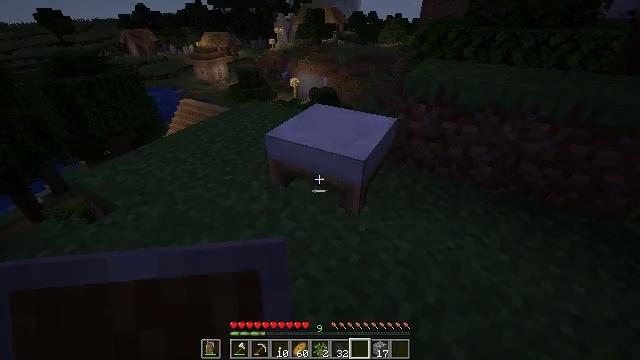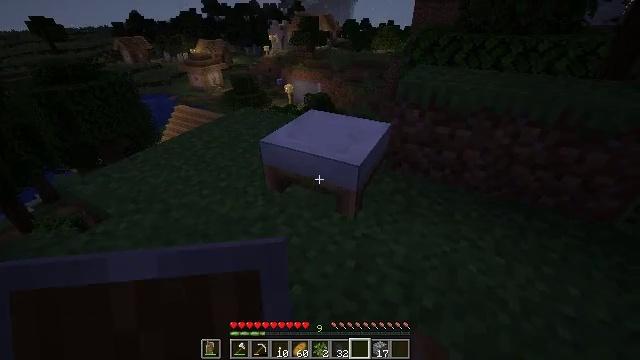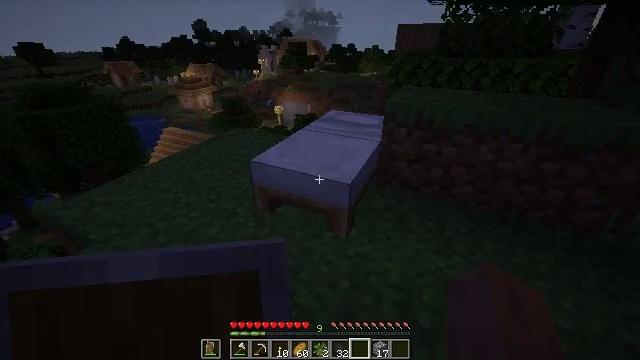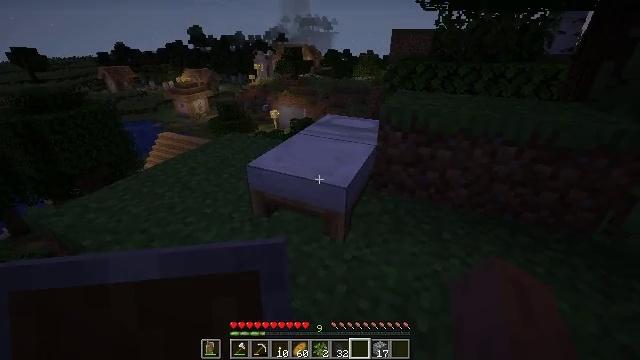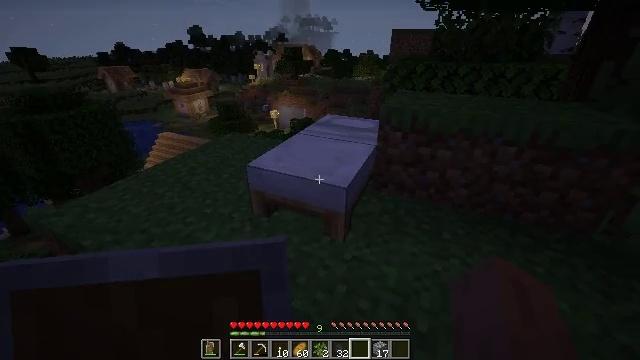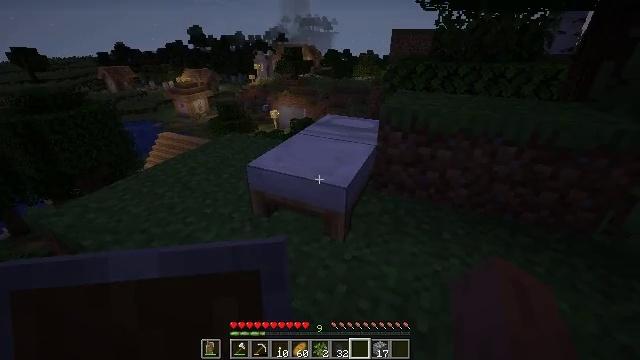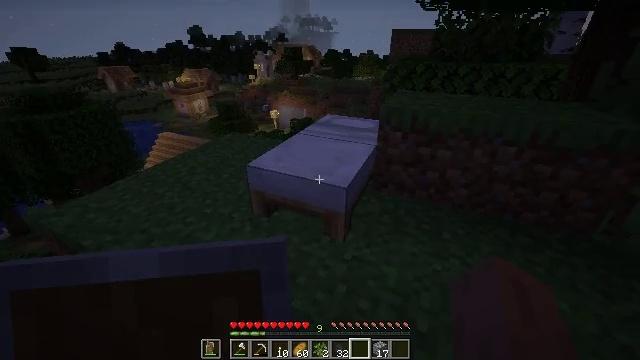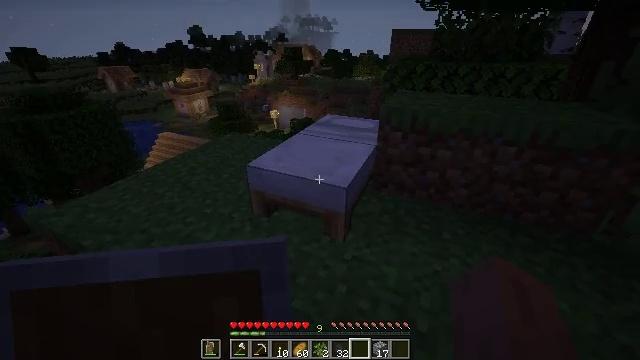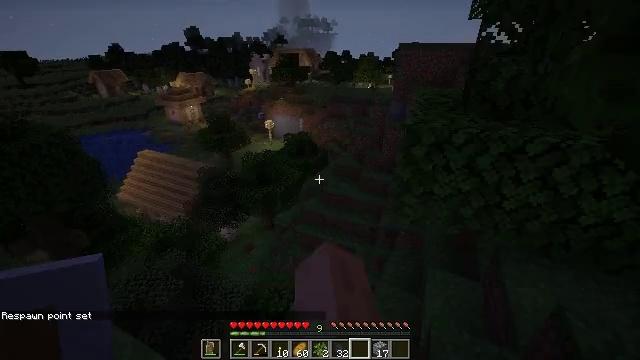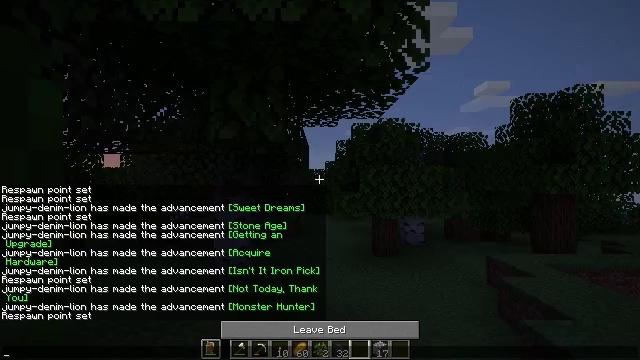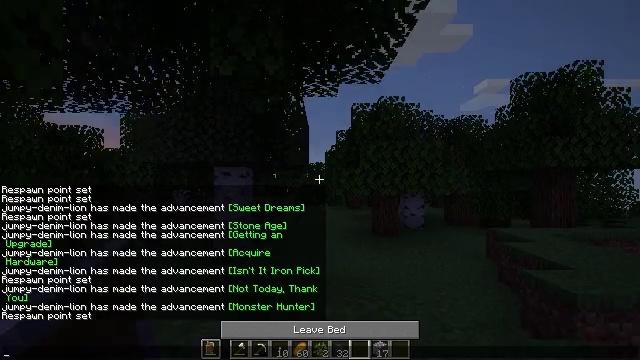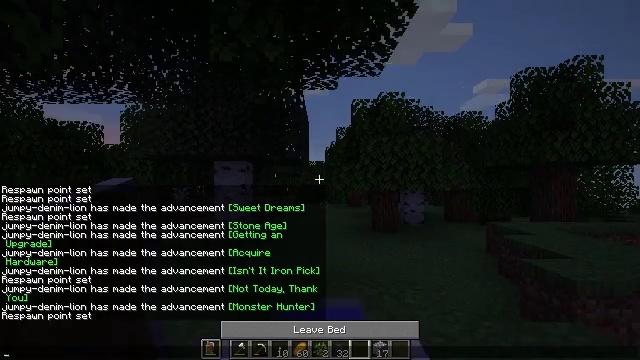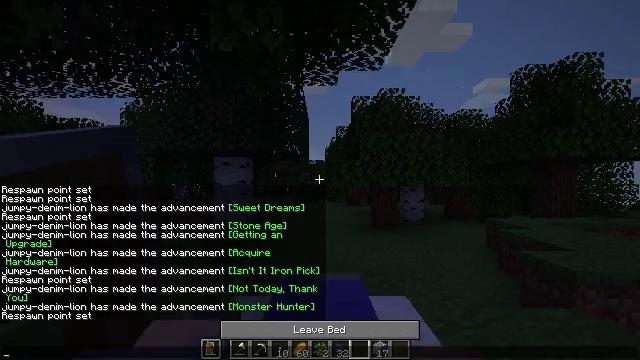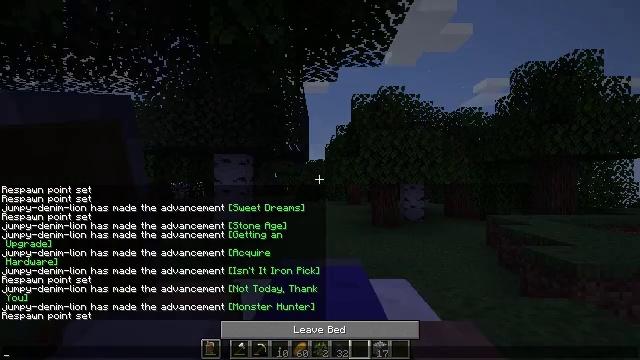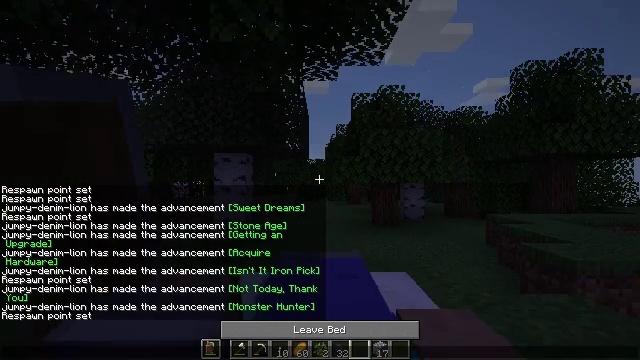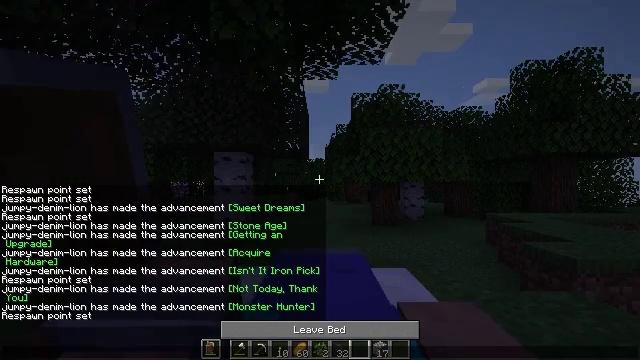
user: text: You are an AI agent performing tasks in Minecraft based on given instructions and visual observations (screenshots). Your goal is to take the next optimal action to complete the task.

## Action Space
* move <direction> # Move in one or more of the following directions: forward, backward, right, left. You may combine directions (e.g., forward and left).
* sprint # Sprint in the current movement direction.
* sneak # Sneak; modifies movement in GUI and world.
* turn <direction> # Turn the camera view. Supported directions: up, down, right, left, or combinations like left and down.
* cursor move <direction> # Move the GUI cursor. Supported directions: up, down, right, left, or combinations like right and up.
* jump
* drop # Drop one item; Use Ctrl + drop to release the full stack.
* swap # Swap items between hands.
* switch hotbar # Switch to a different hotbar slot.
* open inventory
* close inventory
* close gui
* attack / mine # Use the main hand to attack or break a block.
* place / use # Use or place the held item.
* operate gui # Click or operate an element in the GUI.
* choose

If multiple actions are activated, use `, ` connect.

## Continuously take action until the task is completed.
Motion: motion action
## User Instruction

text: Pick up the white bed by breaking it.
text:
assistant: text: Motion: turn right and up
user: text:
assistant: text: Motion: turn right and up
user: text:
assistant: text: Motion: use / place
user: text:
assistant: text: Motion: use / place
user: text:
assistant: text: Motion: use / place
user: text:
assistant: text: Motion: no_op
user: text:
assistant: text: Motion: no_op
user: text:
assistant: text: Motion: no_op
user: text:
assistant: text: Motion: no_op
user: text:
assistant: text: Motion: open gui
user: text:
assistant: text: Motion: no_op
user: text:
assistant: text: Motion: no_op
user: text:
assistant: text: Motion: no_op
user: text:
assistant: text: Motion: no_op
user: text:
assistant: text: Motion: no_op
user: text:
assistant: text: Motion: no_op
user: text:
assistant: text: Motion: no_op
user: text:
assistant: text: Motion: no_op
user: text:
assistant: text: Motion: no_op
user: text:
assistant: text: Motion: no_op
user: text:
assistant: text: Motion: no_op
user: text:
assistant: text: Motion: no_op
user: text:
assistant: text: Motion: no_op
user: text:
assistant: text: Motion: no_op
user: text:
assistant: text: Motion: no_op
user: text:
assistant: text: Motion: no_op
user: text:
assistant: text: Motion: no_op
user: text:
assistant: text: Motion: no_op
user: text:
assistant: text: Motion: no_op
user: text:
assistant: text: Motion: no_op